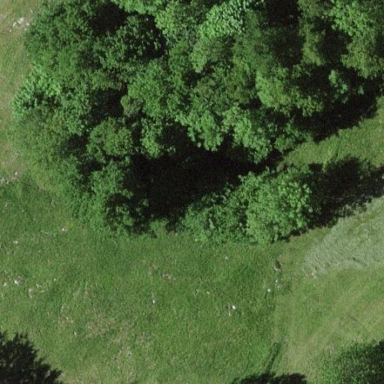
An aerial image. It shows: Lush forest area covered with woodland.